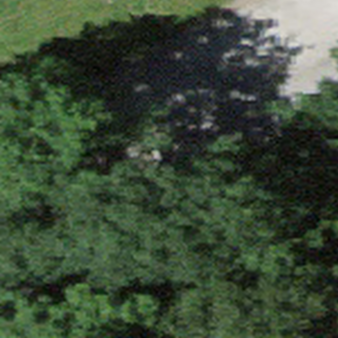
Label: other